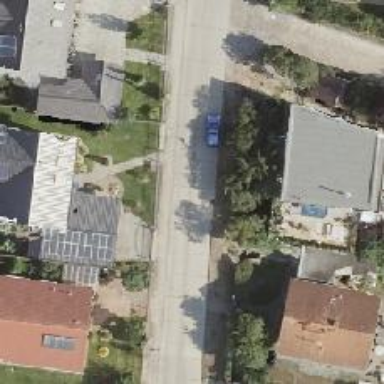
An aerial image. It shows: Residential road with concrete surface.